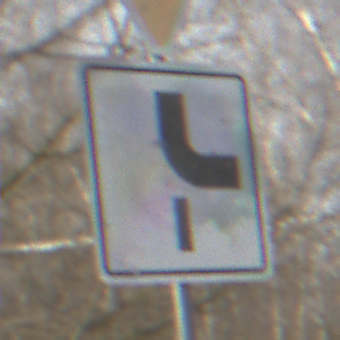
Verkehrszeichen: VerlaufVorfahrtsstrasse10
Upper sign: VorfahrtGewaehren
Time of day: MorningAfternoon
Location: Outdoor (Nature)
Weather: Clear
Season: Winter
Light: Natural